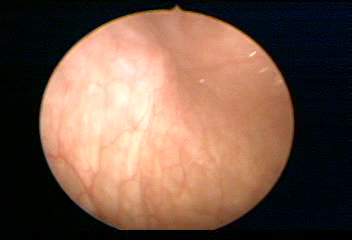
Modality: WLC
Class: Normal mucosa
Bladder cancer association: No